Question: I'm using iTween.MoveTo and for the "path" argument, I give an array of transforms. Though the transforms are placed on a sphere. The object moves very nicely over the path, but it stays oriented upwards instead of properly oriented on the sphere.

I tried using the "lookat" argument and giving that the center of my sphere and that works (after tweaking my character a bit that if it looks at the center it's actually standing on it) but then he won't look ahead on the path.
So, is there any way I can make iTween to take the up vector of the transforms into account?
Thanks!
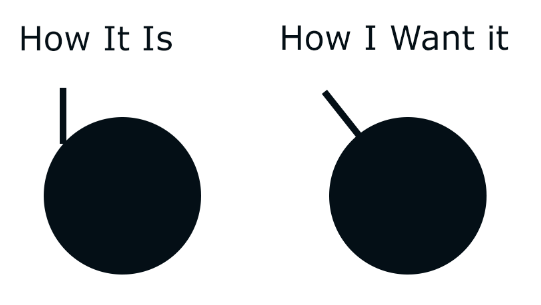
Answer: One way to do this is to disable the "lookat" and turn a flag on when the iTween is happening ( I suggest a Coroutine that uses WaitForSeconds for the duration of the tween ).
Then, on your Update/FixedUpdate routine, you can use the following code:
'''
outSideObjectTransform.forward = outSideObjectTransform.position - lookTarget.position;
'''
This will make the outsideObject have it's axis direction going away from the center object. The same can be said for any of the axis.
Also, if you want the exact opposite ( that the object looks towards it's "look target") , just replace the subtraction of the two Vectors with an addition.
I hope this helps.